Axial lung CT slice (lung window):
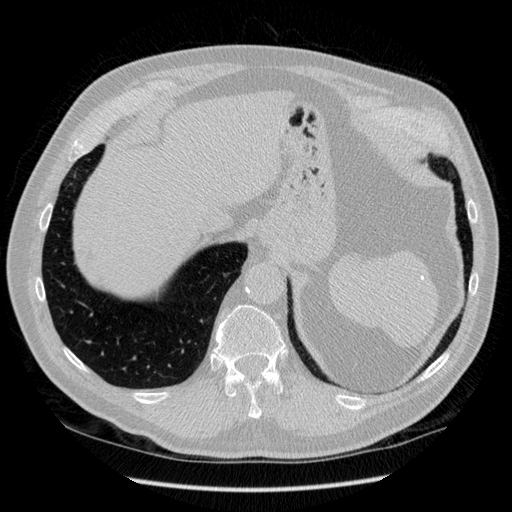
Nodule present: no